Question: this is this ausom <URL> tool in ext js.

I am looking for more complex tool for grid and actual form.
Something with good API so I can give the user the abillity to see the from in full screen, and not just in a row.
Something that will help me building more and more CRUDs without recreating the forms again and again.
something like "form renderer" from settings.
Where can I get this kind of API.
Thanks
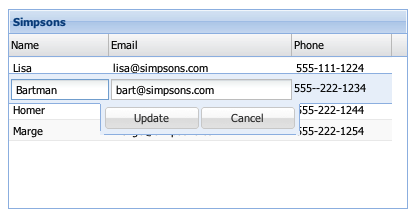
Answer: I don't know of any built-in "form-renderers" but you can create analog using form's <URL> method.
First of all you create form with the same set of inputs as form's 'columns' (obviously, you can do it dynamicaly). For example if your 'columns' config looks like this:
'''
columns: [
{header: 'Name', dataIndex: 'name'},
{header: 'Email', dataIndex: 'email', flex:1},
{header: 'Phone', dataIndex: 'phone'}
],
'''
your form's config should look like this:
'''
Ext.define('ux.FormEditor', {
extend: 'Ext.window.Window',
alias : 'widget.formeditor',
title : 'Edit User',
layout: 'fit',
autoShow: true,
initComponent: function() {
this.items = [{
xtype: 'form',
items: [{
xtype: 'textfield',
name : 'name',
fieldLabel: 'Name'
},{
xtype: 'textfield',
name : 'email',
fieldLabel: 'Email'
},{
xtype: 'textfield',
name : 'phone',
fieldLabel: 'Phone'
}]
}];
this.buttons = [{
text: 'Save',
action: 'save'
},{
text: 'Cancel',
scope: this,
handler: this.close
}];
this.callParent(arguments);
}
});
'''
Now you assign handler for grid's 'itemdblclick' event:
'''
yourGrid.on('itemdblclick', function(grid, record) {
var view = Ext.widget('useredit'),
form = view.down('form');
form.loadRecord(record);
view.down('button[action=save]').on('click', function(btn) {
var rec = form.getRecord(),
values = form.getValues();
rec.set(values);
view.close();
});
});
'''